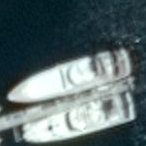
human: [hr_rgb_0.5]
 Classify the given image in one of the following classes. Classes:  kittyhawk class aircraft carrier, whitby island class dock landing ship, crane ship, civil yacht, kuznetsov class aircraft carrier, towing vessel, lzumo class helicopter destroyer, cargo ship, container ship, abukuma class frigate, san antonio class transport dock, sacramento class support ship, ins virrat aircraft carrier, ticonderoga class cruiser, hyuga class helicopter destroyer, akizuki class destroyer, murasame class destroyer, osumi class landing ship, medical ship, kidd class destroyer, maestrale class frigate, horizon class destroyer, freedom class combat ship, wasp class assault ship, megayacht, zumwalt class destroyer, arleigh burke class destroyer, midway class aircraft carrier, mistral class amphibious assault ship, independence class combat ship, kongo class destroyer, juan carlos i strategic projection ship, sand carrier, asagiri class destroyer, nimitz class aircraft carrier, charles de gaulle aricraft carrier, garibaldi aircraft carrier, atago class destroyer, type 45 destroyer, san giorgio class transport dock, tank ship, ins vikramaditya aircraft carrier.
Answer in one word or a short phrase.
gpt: Civil yacht